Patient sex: M
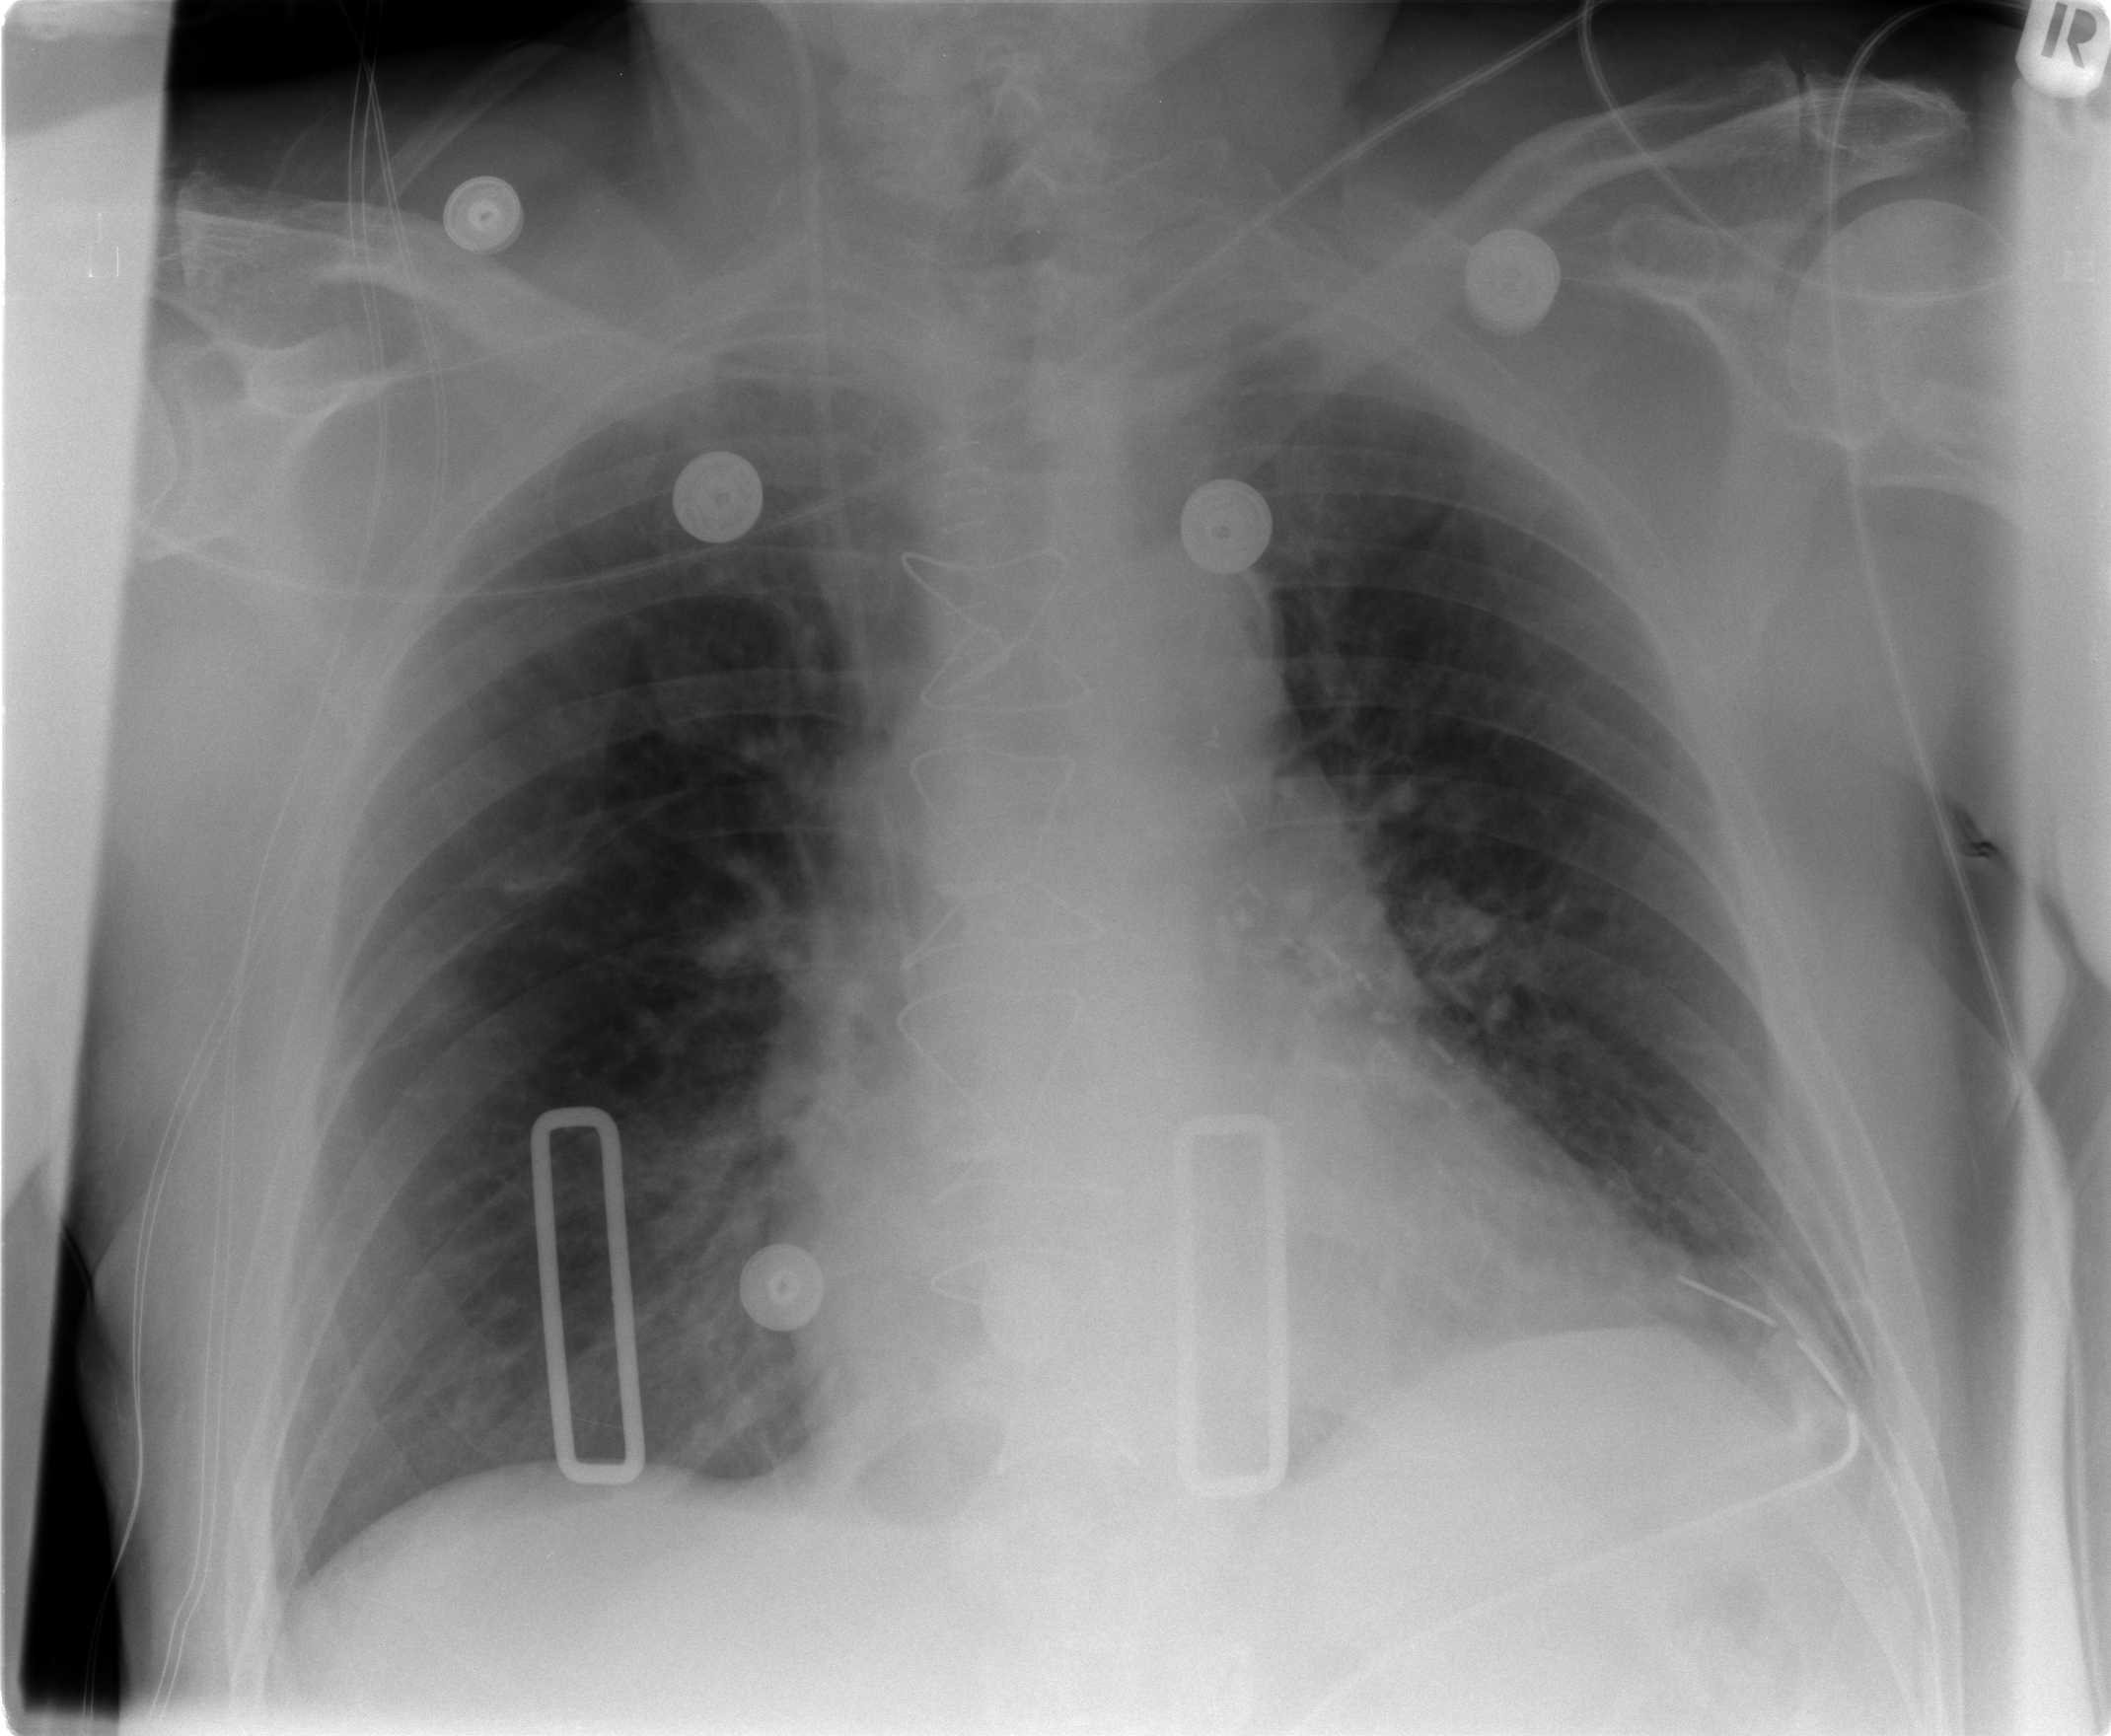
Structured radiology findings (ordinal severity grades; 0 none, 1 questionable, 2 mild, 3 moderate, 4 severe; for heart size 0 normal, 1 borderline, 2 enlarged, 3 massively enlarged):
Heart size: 0
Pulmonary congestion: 2
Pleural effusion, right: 1
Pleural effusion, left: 2
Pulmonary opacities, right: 1
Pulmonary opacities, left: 0
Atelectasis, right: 2
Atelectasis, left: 3